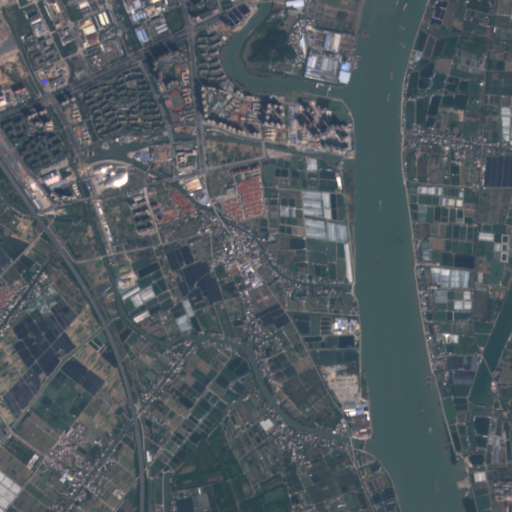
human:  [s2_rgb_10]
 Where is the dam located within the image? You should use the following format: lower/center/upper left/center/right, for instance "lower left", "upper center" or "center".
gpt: The dam is located in the upper right of the image.
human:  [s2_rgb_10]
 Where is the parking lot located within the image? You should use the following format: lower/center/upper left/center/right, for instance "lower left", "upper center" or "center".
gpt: The parking lot is located in the upper left of the image.
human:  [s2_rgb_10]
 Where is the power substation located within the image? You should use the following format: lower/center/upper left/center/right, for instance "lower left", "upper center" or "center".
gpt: The power substation is located in the upper left of the image.
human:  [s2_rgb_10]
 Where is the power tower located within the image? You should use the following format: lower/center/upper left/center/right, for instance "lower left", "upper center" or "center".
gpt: The power tower is located in the left of the image.
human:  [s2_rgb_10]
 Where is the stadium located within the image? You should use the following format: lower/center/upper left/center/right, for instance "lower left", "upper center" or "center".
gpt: The stadium is located in the upper left of the image.
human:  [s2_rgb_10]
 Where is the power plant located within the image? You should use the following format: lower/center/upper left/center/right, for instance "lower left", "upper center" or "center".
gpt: There is no power plant in the image.